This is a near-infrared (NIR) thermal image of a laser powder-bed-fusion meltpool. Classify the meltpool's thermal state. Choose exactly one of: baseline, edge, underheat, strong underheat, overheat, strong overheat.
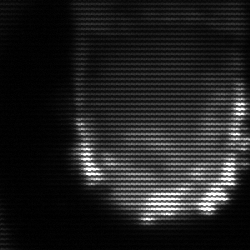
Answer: baseline